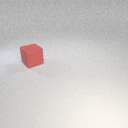
large red rubber cube